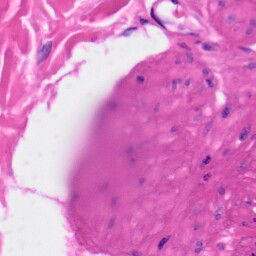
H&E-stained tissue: Skin